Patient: sex F, age 54
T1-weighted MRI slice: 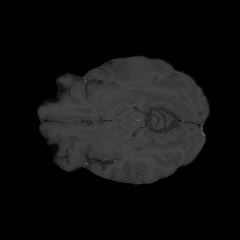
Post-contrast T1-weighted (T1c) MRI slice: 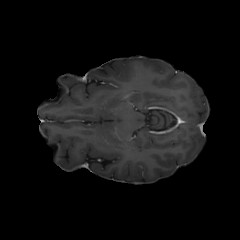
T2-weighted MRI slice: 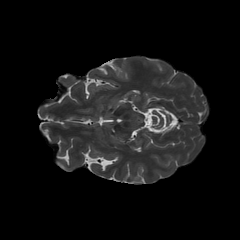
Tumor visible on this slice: no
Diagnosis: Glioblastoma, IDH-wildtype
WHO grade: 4